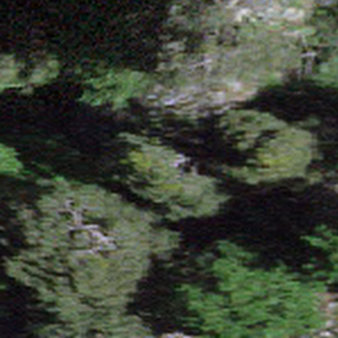
Label: other